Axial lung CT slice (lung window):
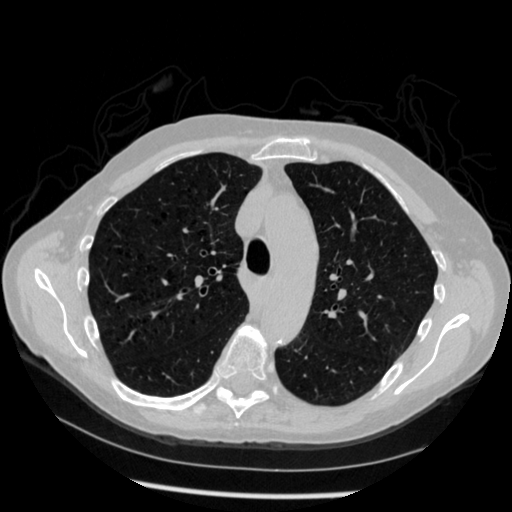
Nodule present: no